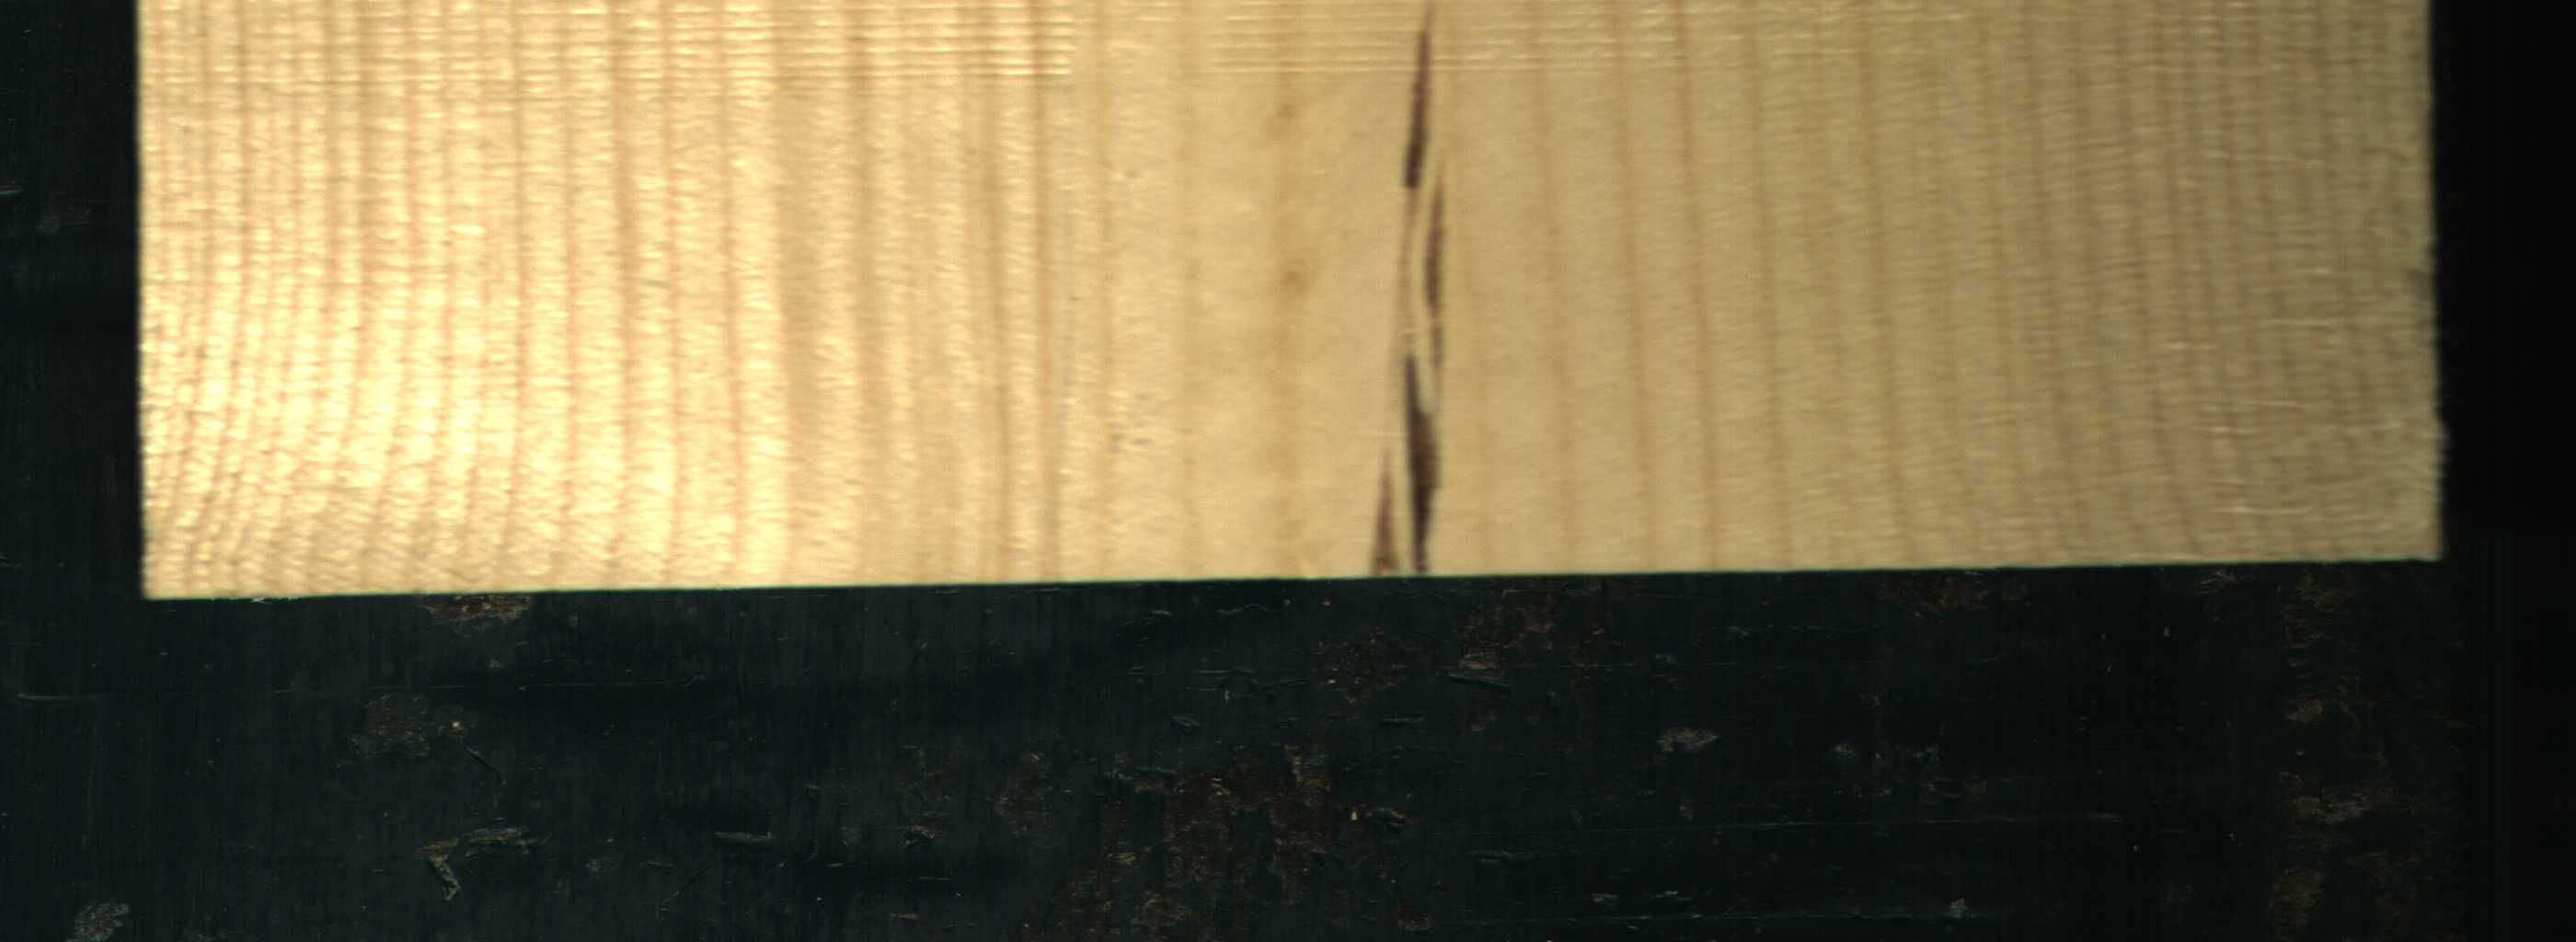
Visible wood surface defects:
Crack